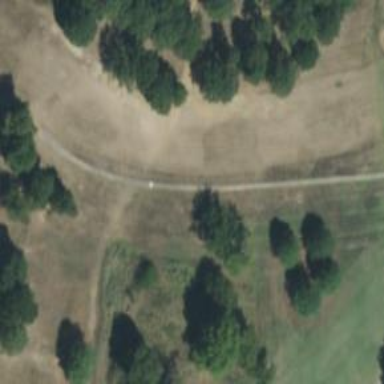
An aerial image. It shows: View of golf hole.